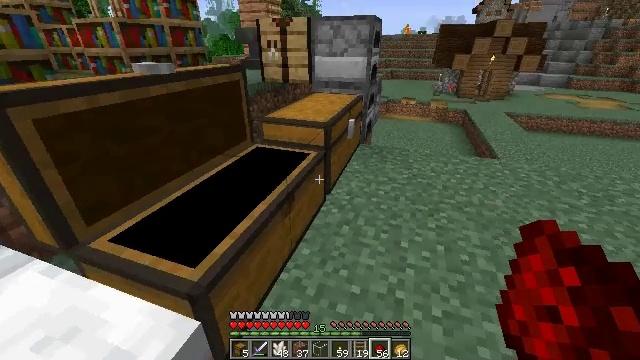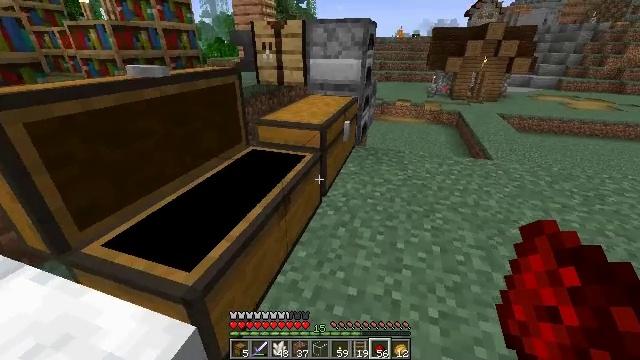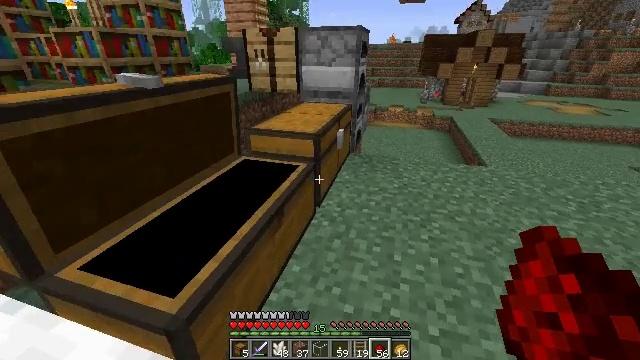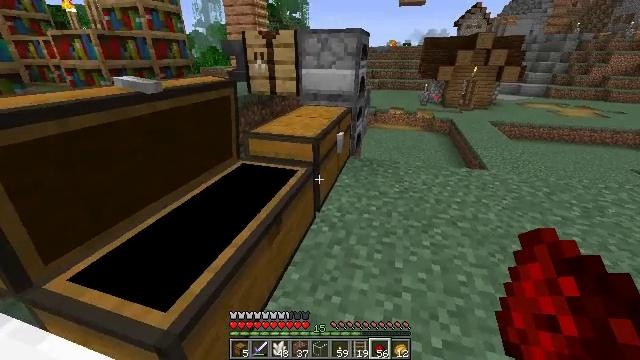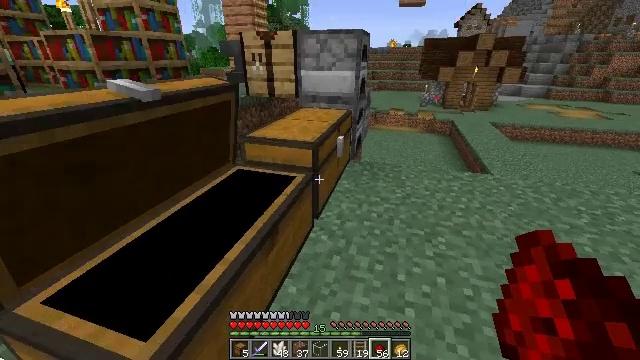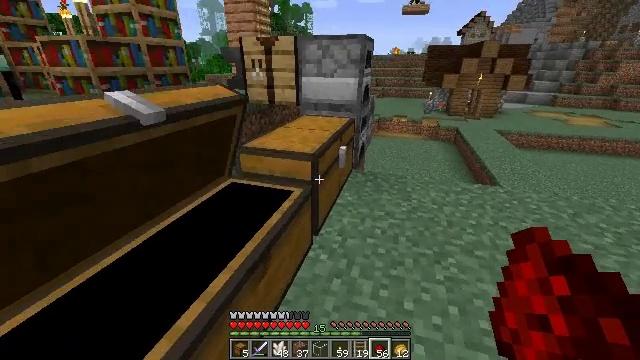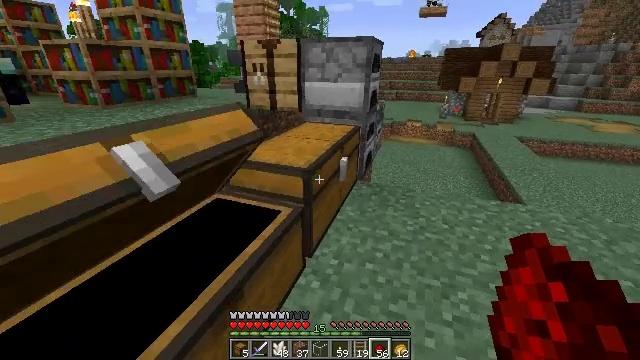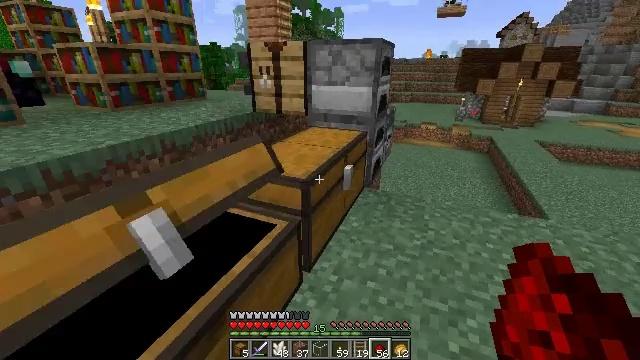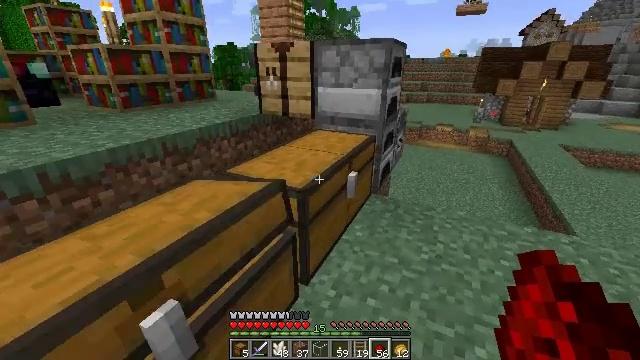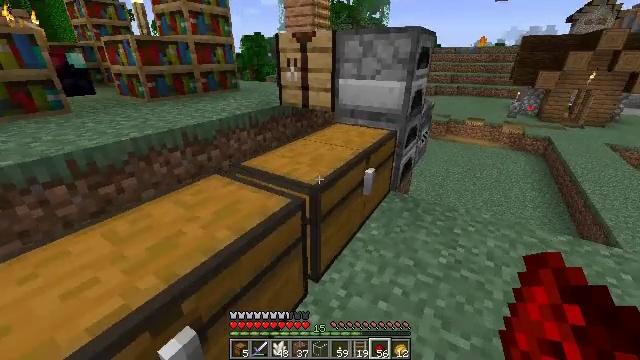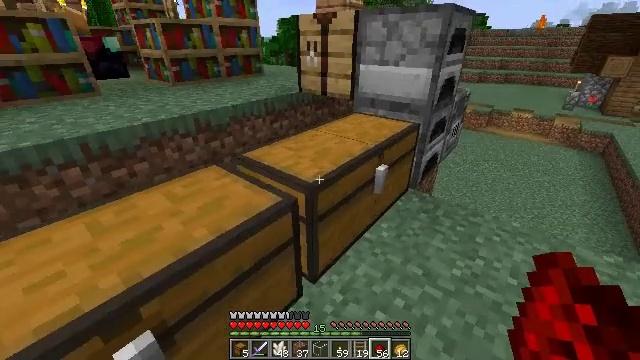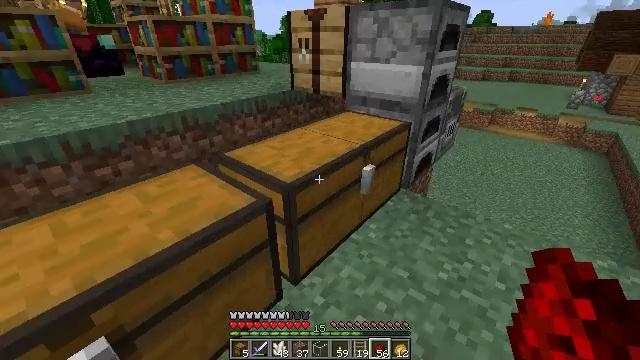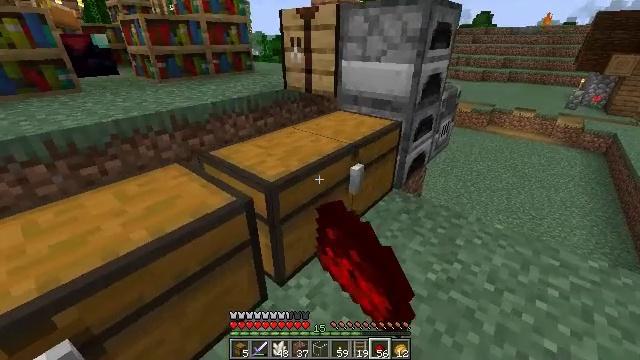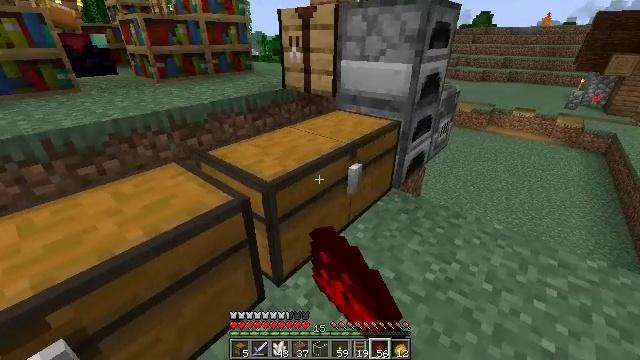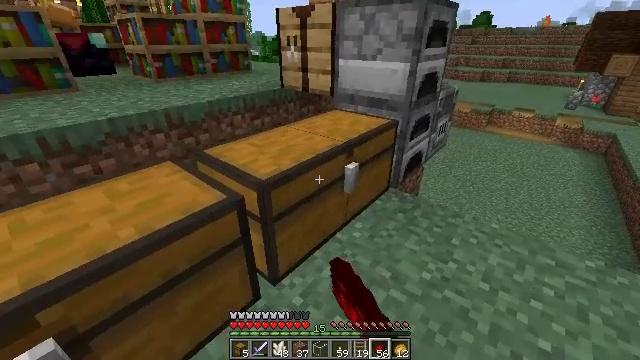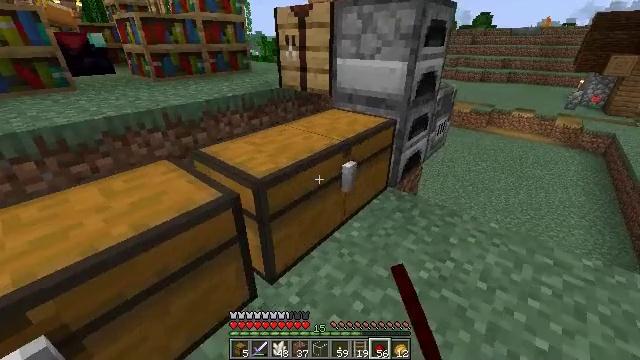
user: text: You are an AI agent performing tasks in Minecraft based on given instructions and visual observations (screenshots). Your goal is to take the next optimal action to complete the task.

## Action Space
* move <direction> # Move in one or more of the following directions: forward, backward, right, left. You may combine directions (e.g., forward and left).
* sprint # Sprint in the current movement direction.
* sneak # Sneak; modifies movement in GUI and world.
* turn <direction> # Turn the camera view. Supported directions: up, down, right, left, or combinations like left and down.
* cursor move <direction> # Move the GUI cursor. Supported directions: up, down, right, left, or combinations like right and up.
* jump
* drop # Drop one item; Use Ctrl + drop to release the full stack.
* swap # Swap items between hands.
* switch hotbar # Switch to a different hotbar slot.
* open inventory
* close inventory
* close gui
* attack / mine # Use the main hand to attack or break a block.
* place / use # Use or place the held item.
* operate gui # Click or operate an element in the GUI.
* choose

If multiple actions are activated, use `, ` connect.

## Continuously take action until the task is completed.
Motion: motion action
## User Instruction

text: Produce black dye using the crafting table.
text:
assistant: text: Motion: turn right
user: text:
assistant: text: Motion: move forward, turn right and up
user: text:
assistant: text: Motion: move forward
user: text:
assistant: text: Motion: move forward
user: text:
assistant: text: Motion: move forward and move right, turn up
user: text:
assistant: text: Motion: move forward and move right, turn left
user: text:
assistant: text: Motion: move forward and move right, turn left
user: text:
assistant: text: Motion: move forward and move right, turn left
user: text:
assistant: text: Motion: move forward and move right, turn left and down
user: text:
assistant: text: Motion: move right, turn left and down
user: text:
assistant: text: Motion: use / place
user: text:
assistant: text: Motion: use / place
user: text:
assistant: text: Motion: use / place
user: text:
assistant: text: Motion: use / place
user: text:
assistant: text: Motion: no_op
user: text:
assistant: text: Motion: open gui
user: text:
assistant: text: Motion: no_op
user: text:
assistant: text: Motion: no_op
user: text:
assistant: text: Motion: no_op
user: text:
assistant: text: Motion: no_op
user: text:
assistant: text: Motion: no_op
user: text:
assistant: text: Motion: no_op
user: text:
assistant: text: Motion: no_op
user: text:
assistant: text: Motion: no_op
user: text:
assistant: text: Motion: no_op
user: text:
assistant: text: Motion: no_op
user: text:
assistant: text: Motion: no_op
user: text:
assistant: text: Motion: cursor move down
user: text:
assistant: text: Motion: cursor move down
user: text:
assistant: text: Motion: no_op